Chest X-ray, AP view. Patient: 75 years old, sex F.
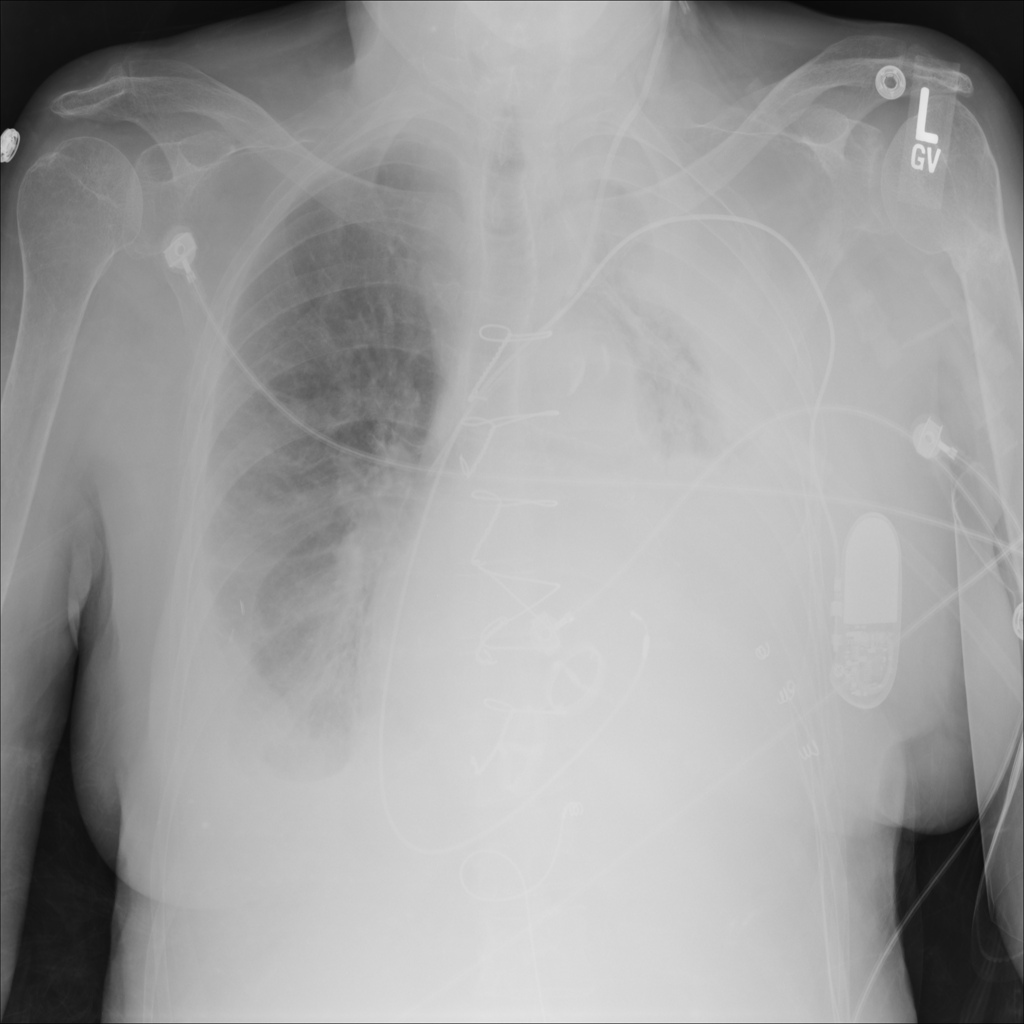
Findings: Effusion